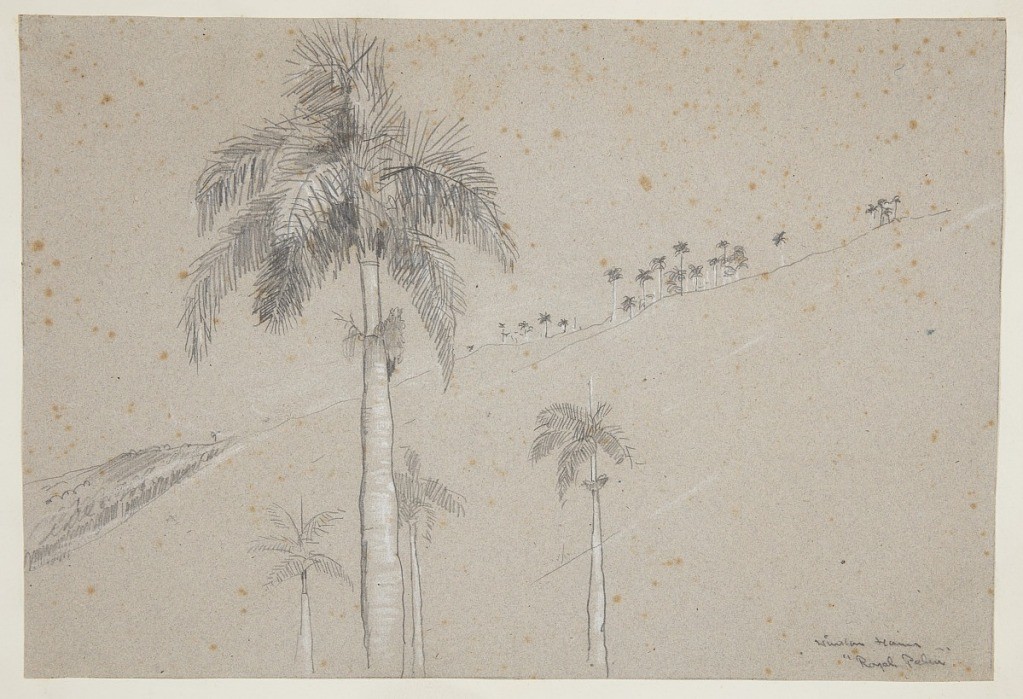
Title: Royal Palm, Cuba
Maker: Winslow Homer, American, 1836–1910
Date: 1885
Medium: Graphite, chalk on wove paper mounted on paper
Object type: Drawing
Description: Sketch of royal palm trees on a hillside.